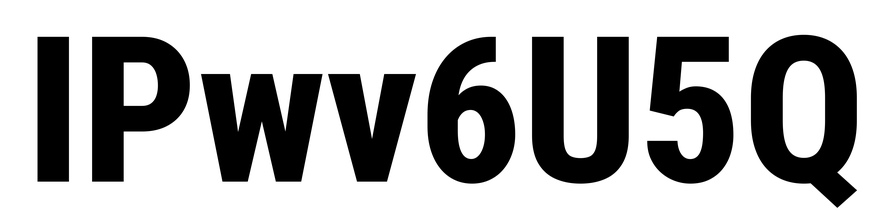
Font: Roboto_Condensed_ExtraBold